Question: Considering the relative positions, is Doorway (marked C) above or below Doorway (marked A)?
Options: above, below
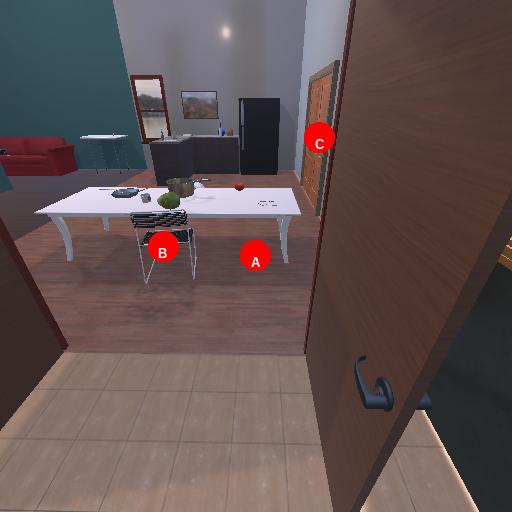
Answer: above